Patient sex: M
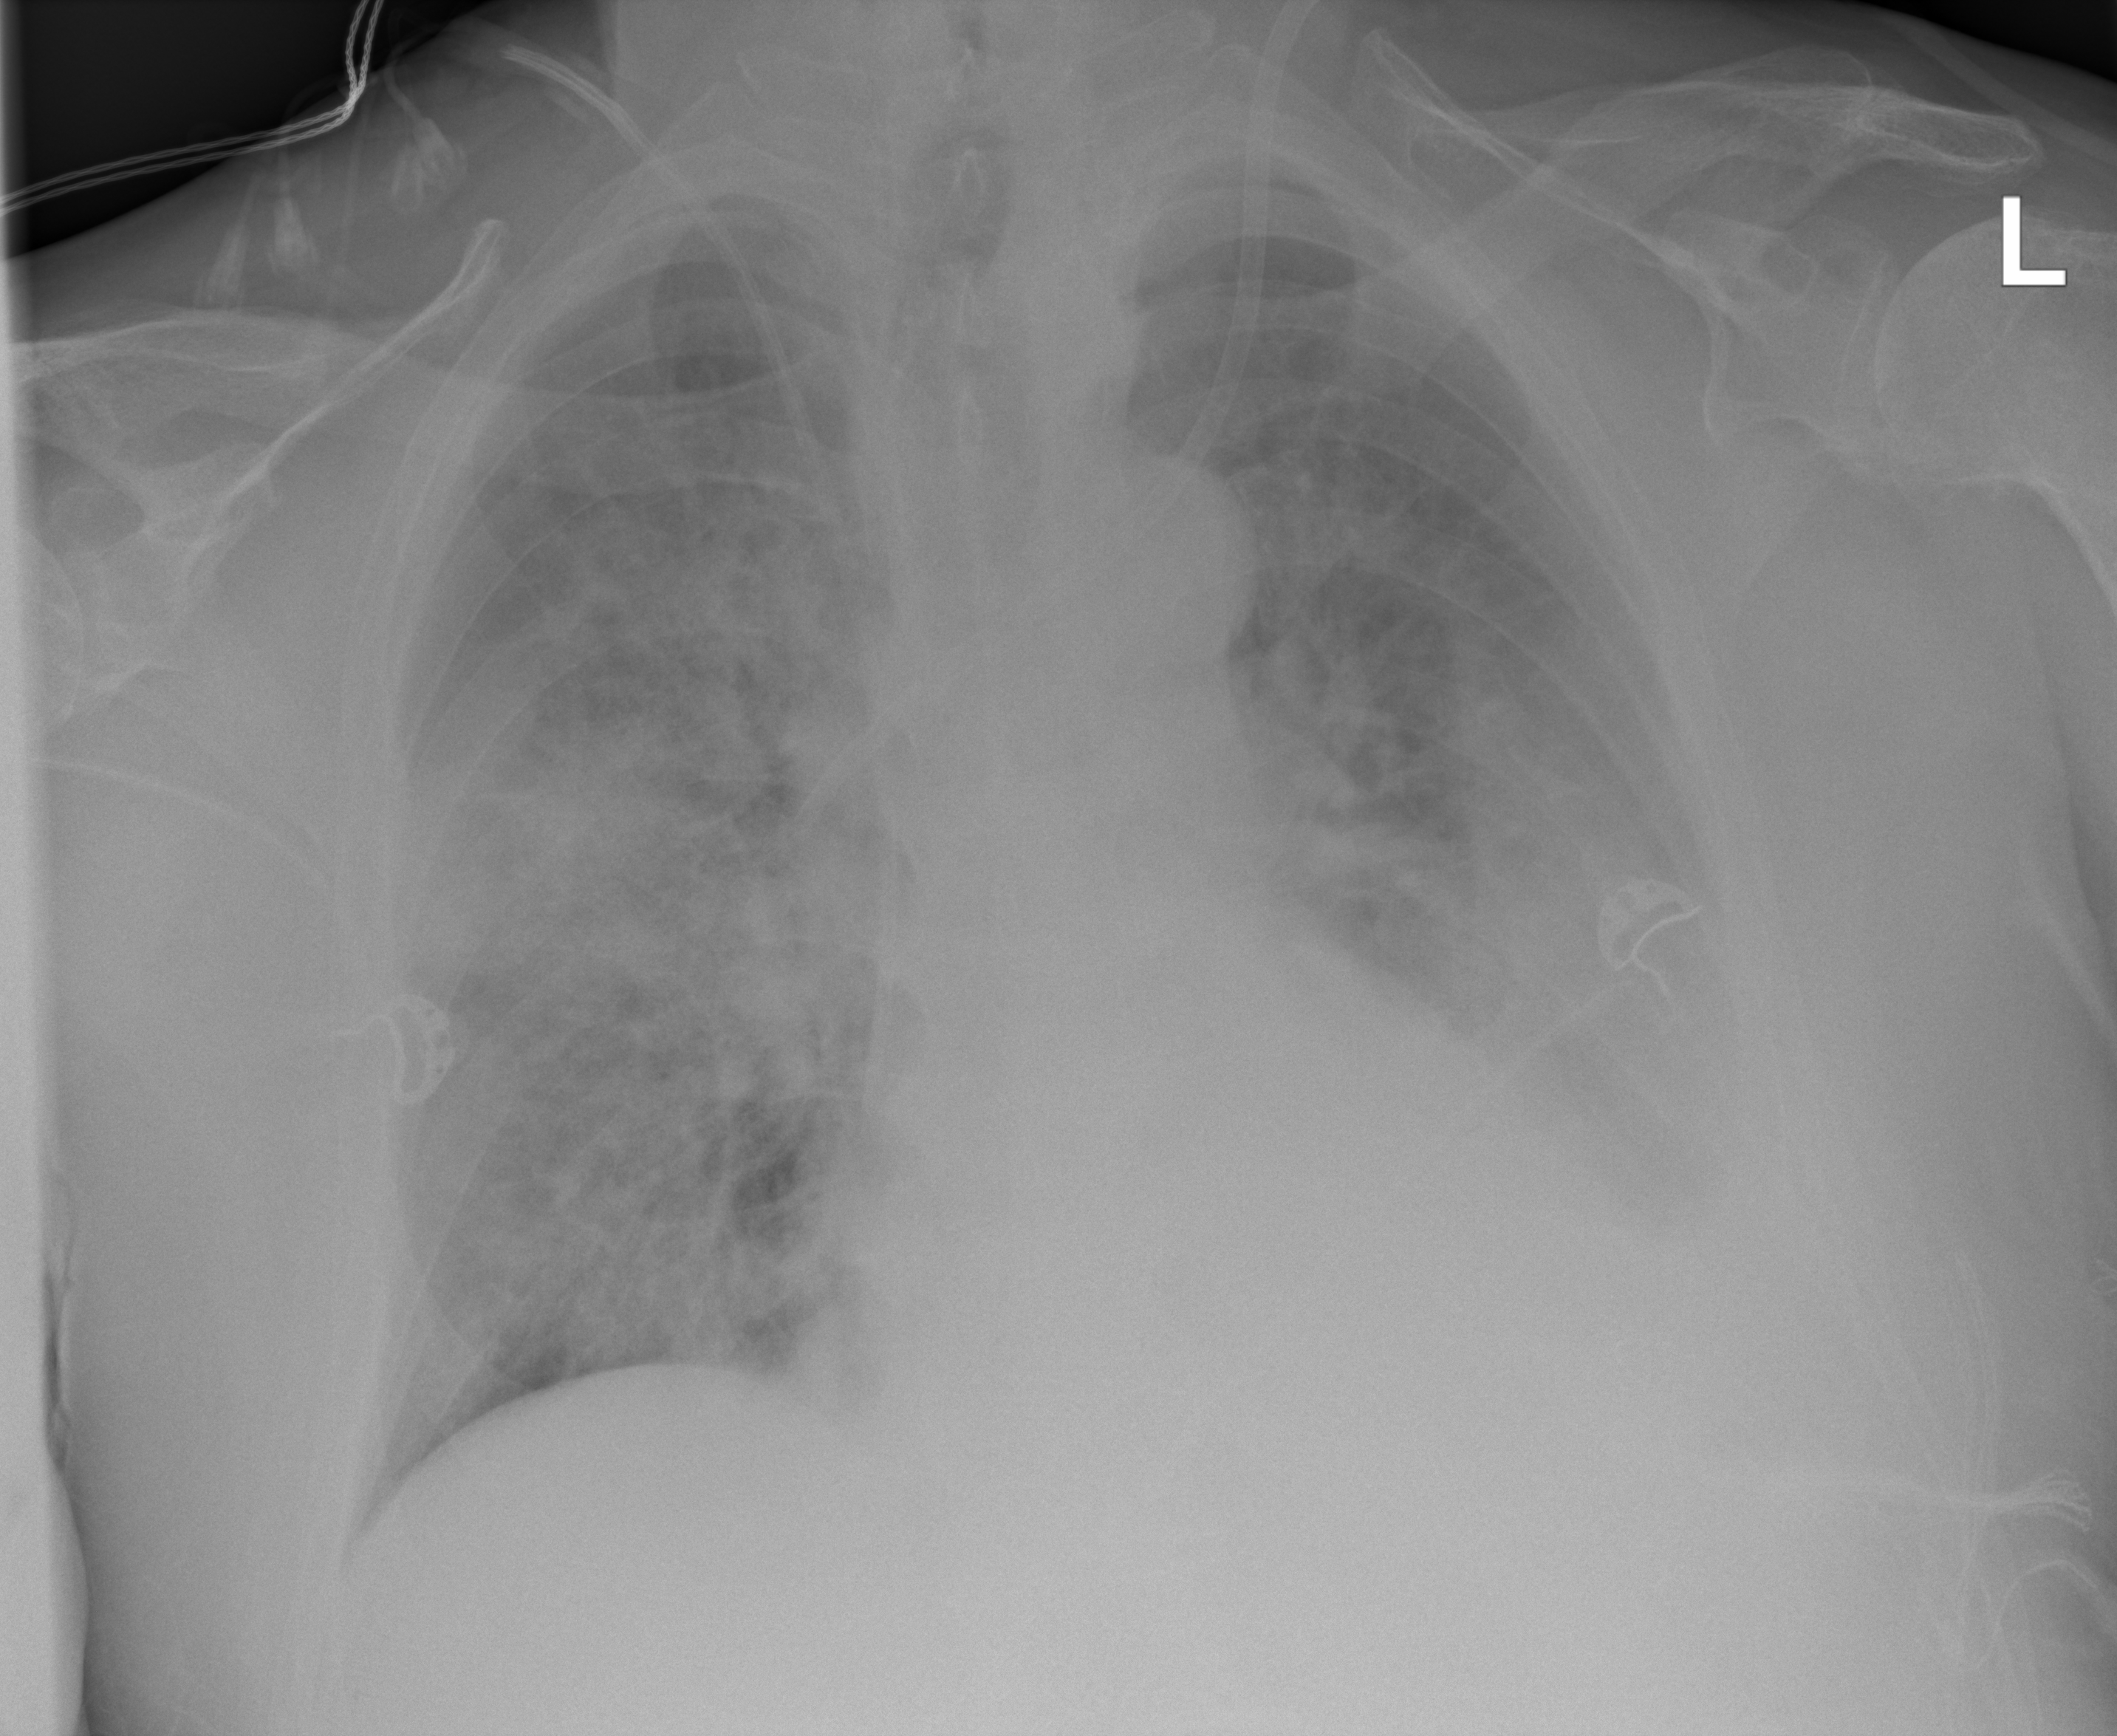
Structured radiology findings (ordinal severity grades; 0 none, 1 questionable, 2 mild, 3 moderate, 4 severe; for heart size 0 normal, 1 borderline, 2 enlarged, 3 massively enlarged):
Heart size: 1
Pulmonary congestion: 0
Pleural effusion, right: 0
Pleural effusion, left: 3
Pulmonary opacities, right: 4
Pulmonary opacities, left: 2
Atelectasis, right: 0
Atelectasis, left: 2